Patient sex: F
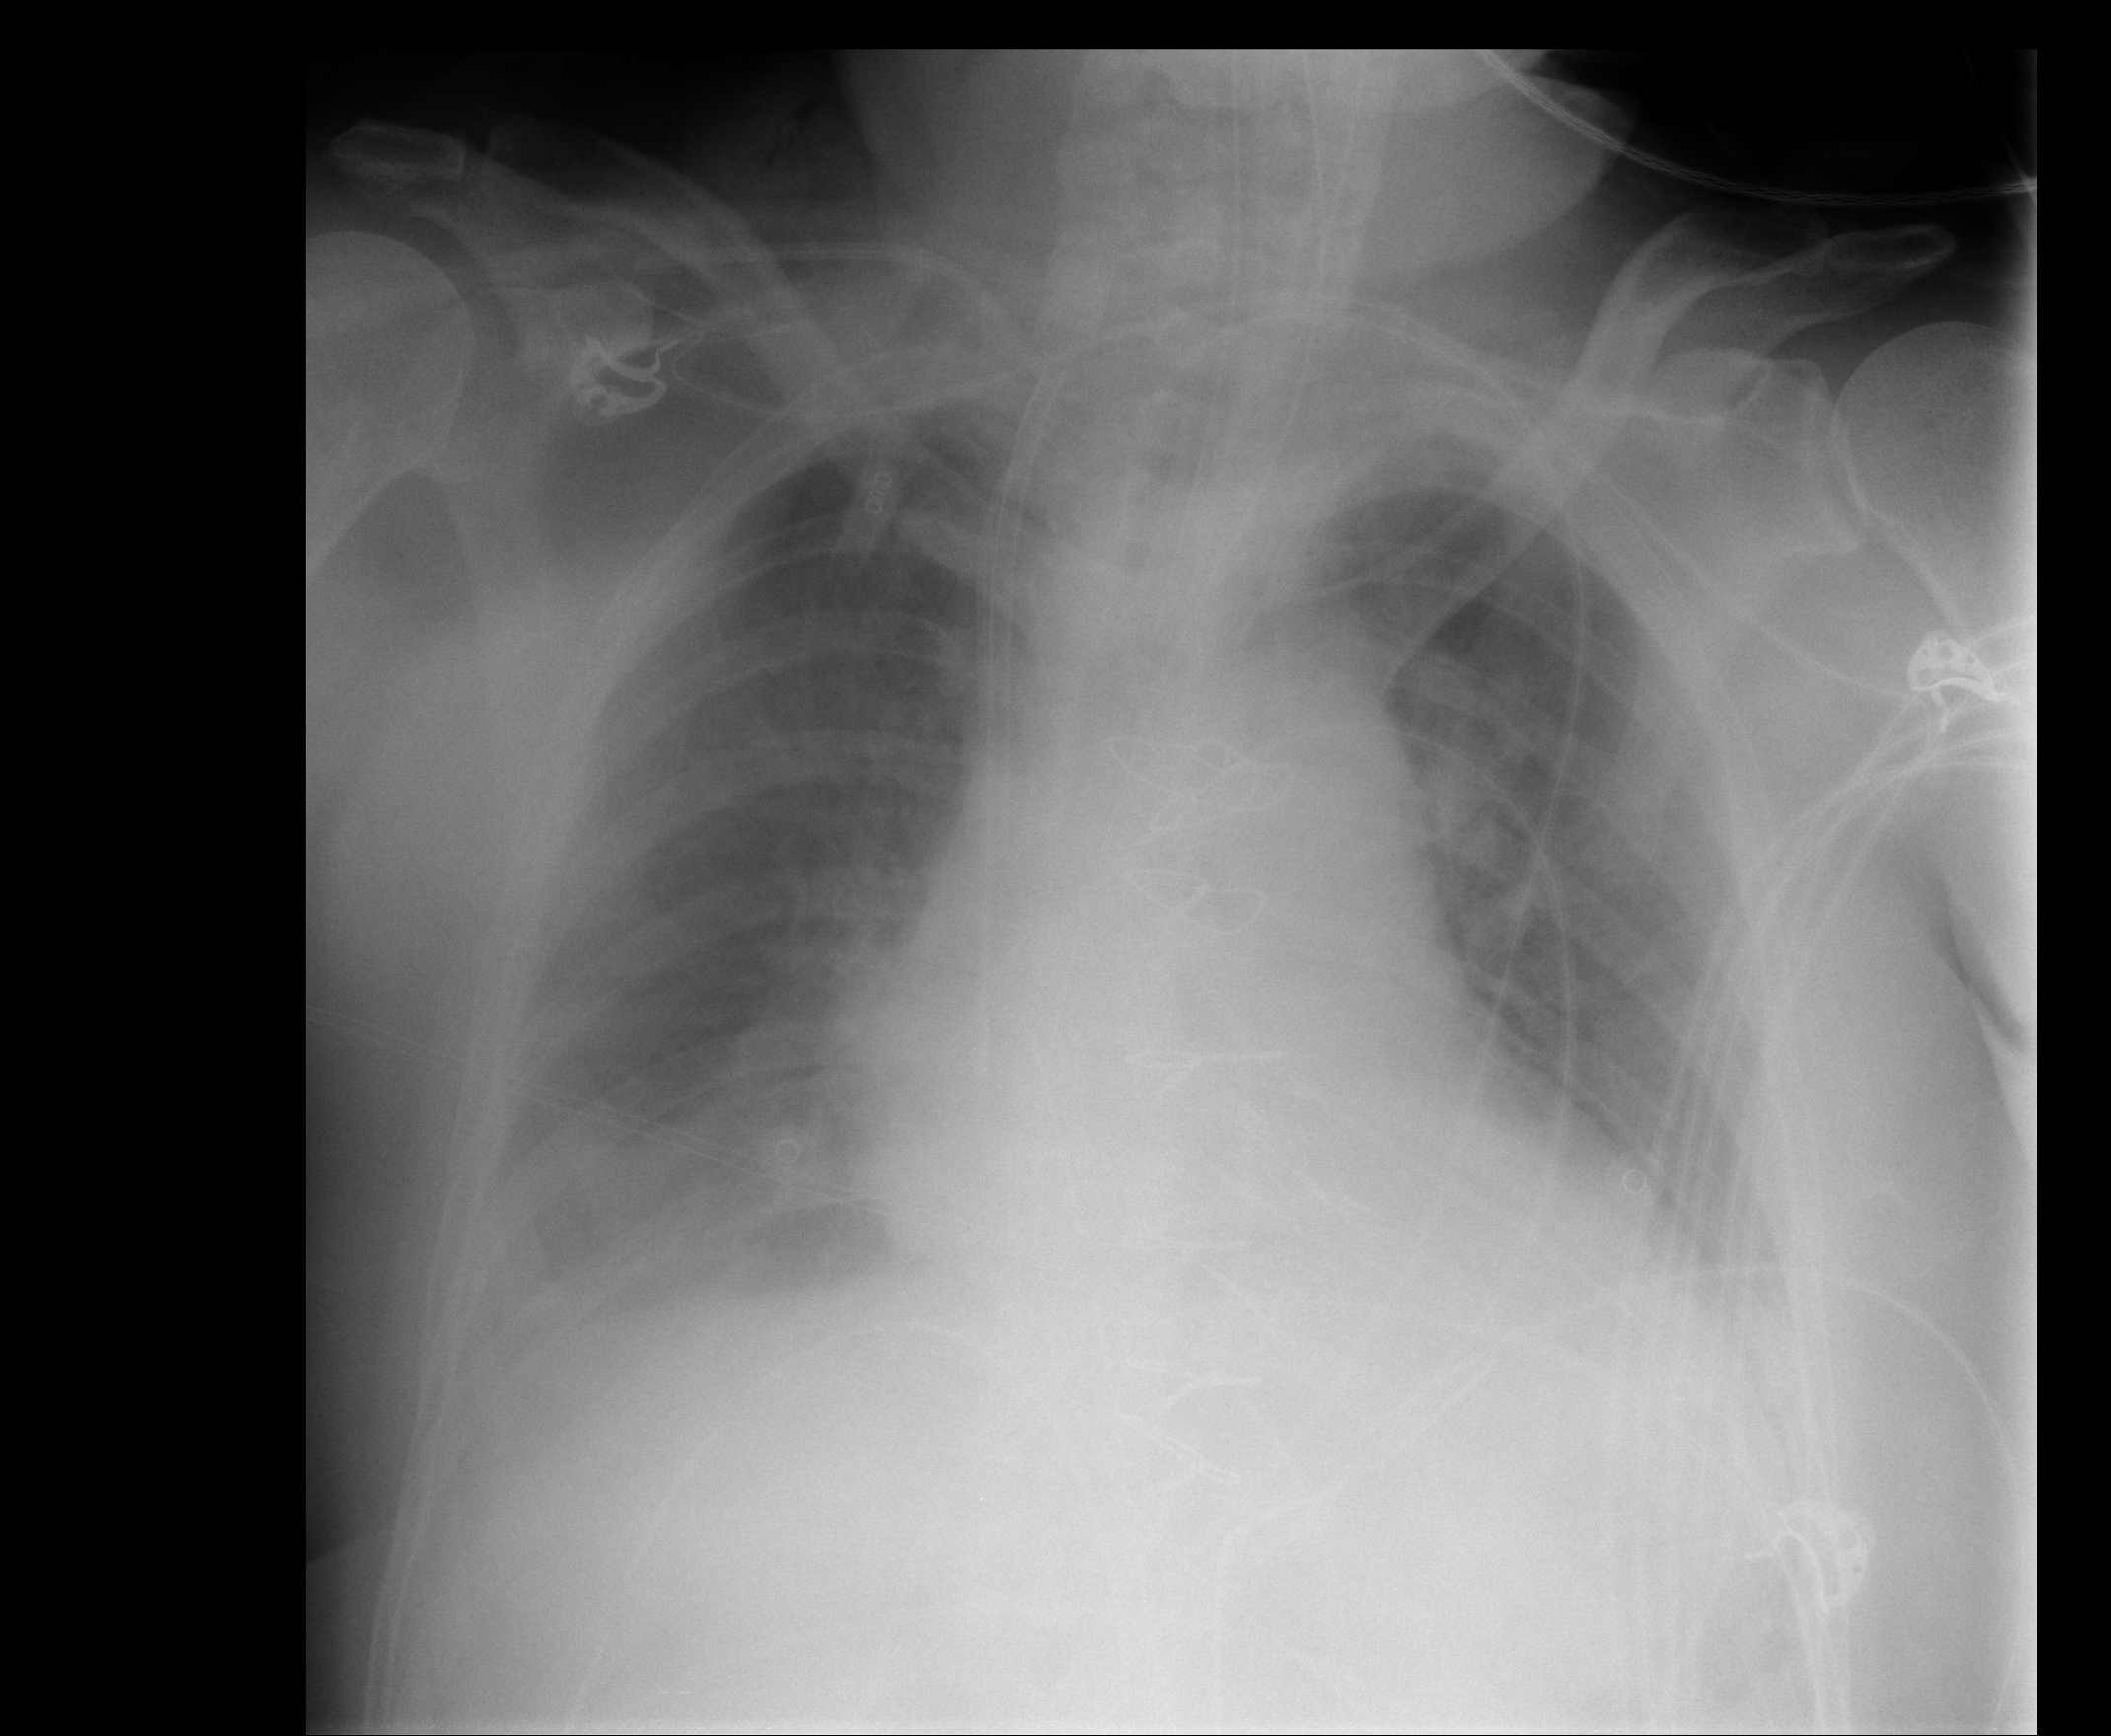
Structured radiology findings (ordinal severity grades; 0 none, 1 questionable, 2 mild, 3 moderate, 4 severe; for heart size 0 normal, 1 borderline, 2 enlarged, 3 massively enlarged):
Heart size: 0
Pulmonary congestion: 0
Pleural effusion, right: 2
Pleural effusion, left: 2
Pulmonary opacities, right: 0
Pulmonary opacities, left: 0
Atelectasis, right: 0
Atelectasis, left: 0